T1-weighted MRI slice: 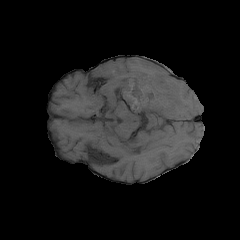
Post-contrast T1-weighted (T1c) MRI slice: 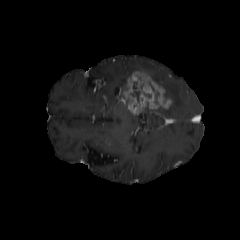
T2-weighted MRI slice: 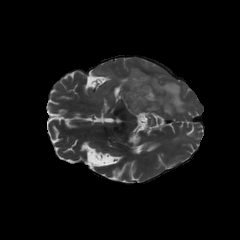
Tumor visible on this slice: yes